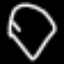
Label: diamond